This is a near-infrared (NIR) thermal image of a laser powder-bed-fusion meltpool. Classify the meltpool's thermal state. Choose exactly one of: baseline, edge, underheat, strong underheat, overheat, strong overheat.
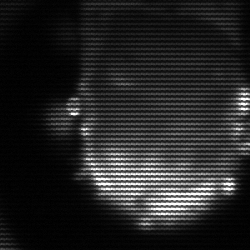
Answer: baseline